Fundus camera: zeiss
Shooting center: midpoint
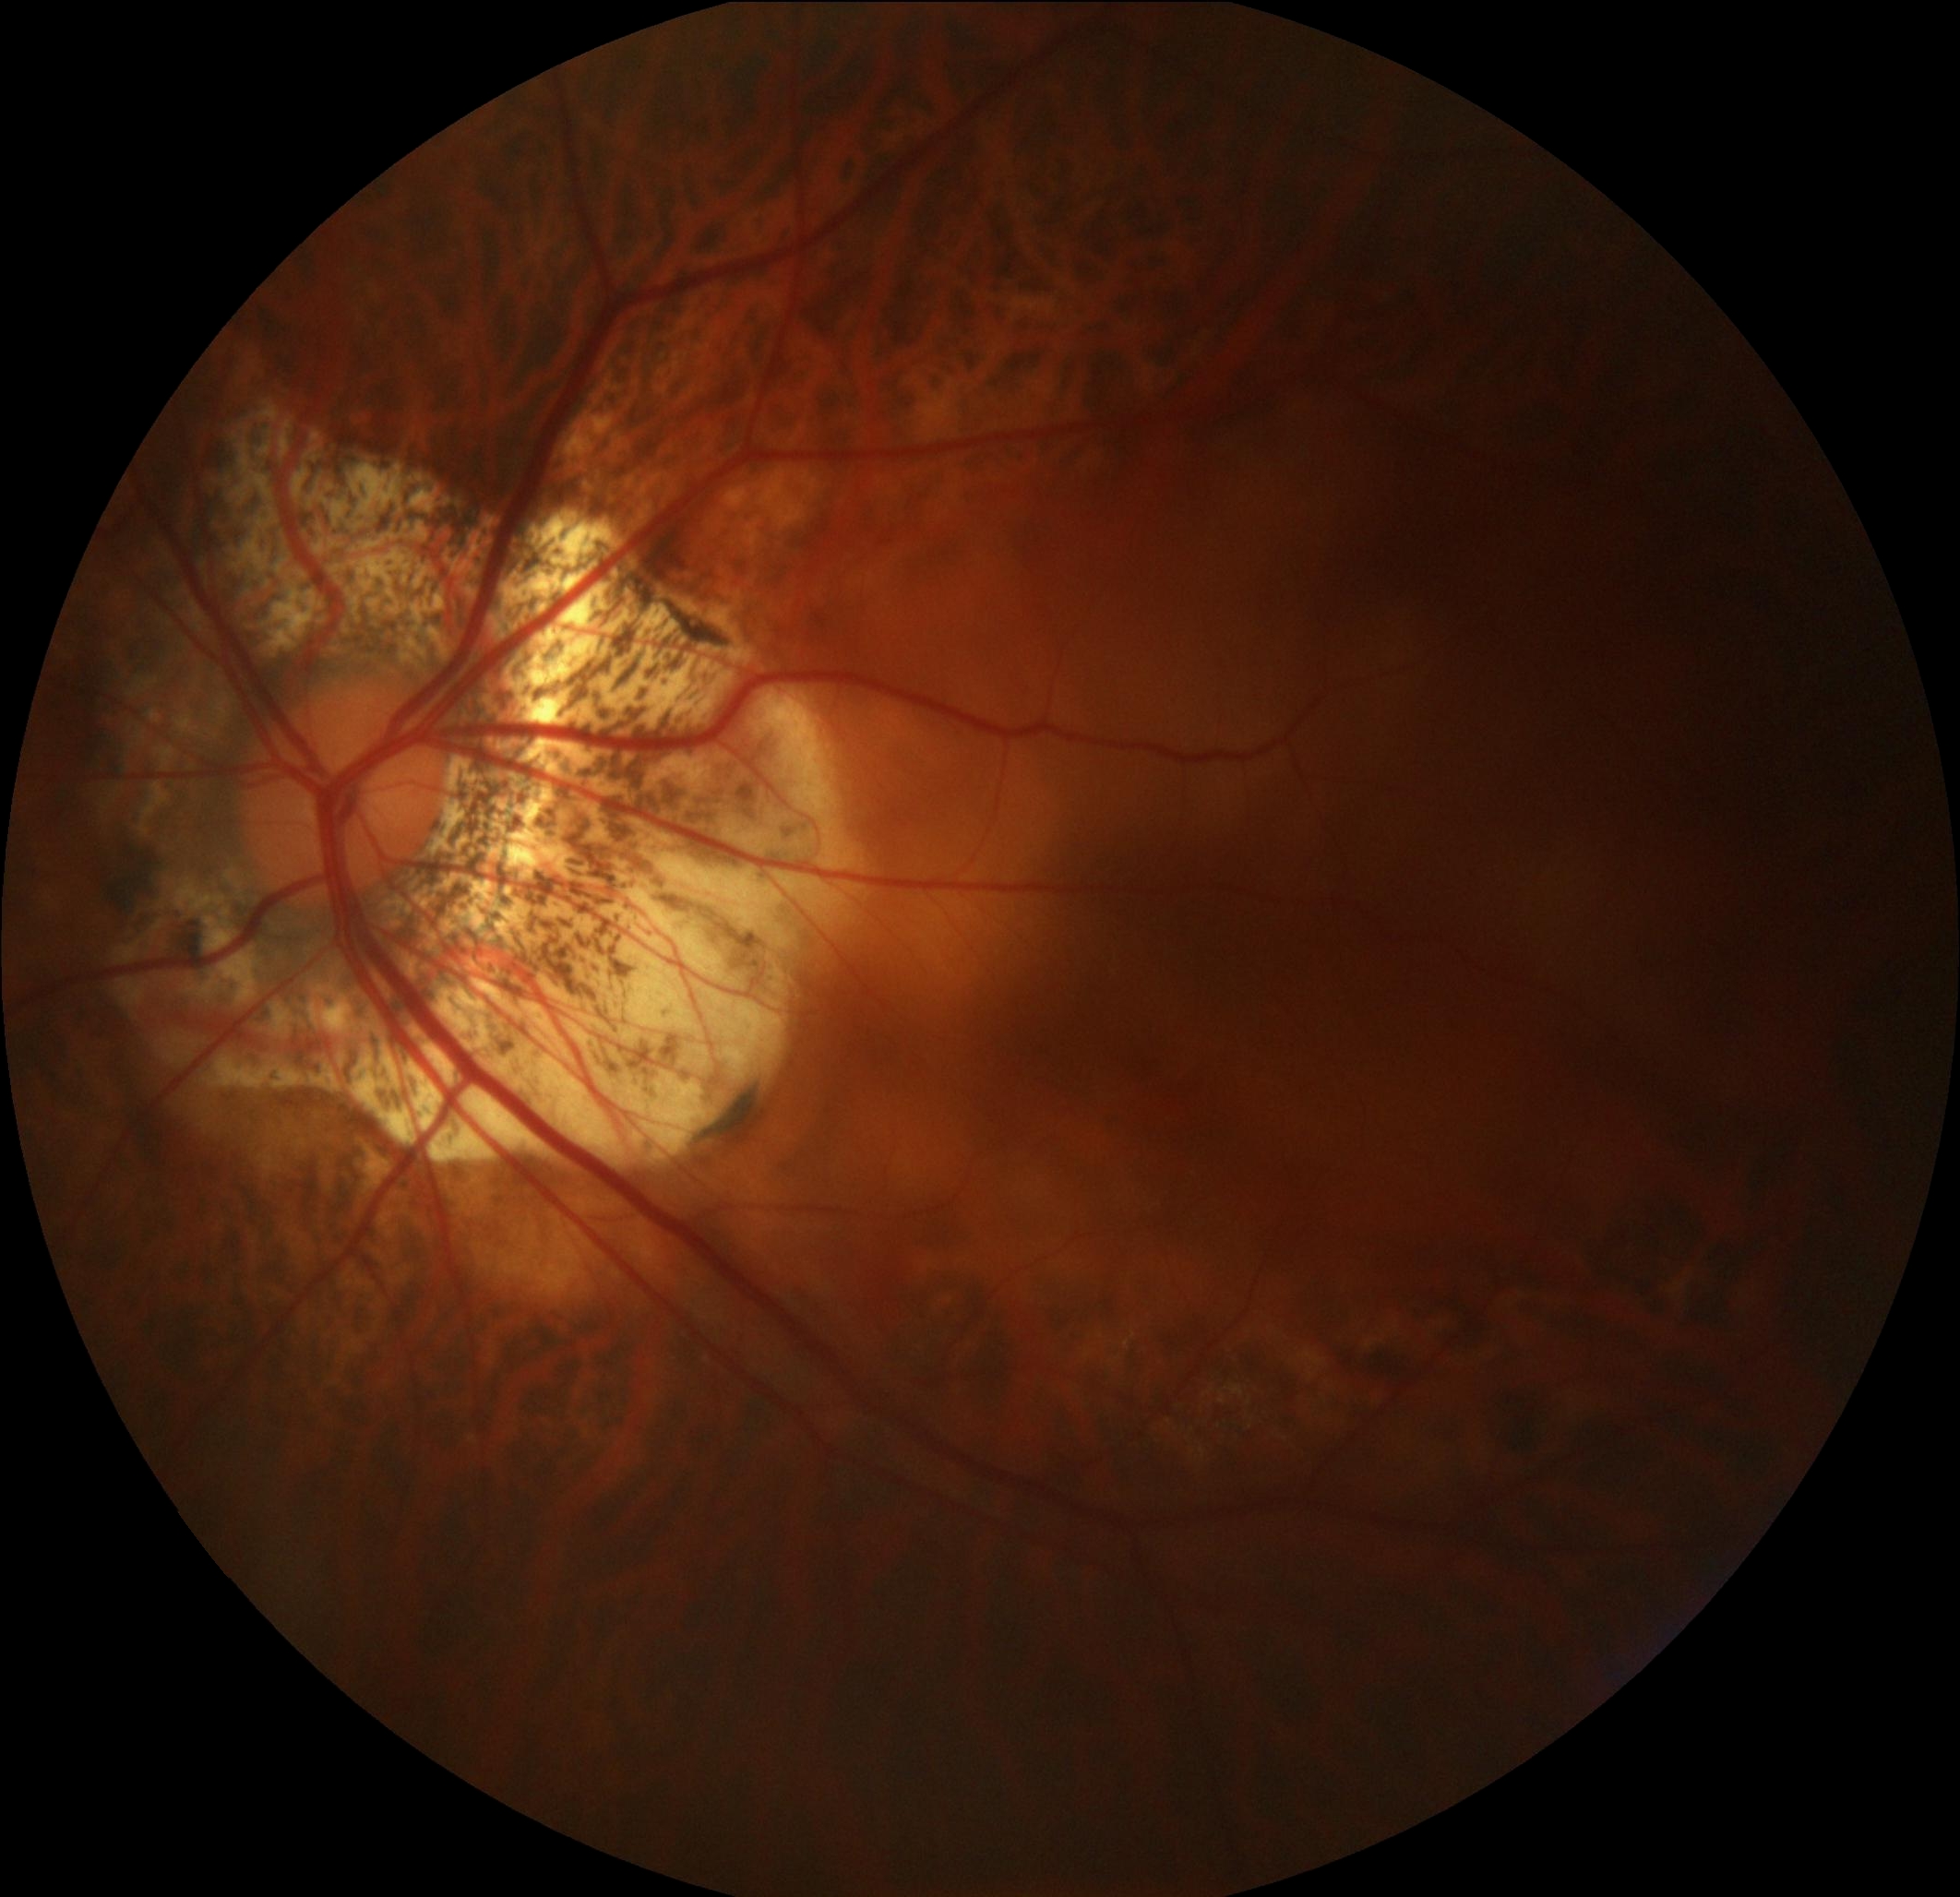
Pathologic myopia: yes
Patchy retinal atrophy: present
Retinal detachment: present